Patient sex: M
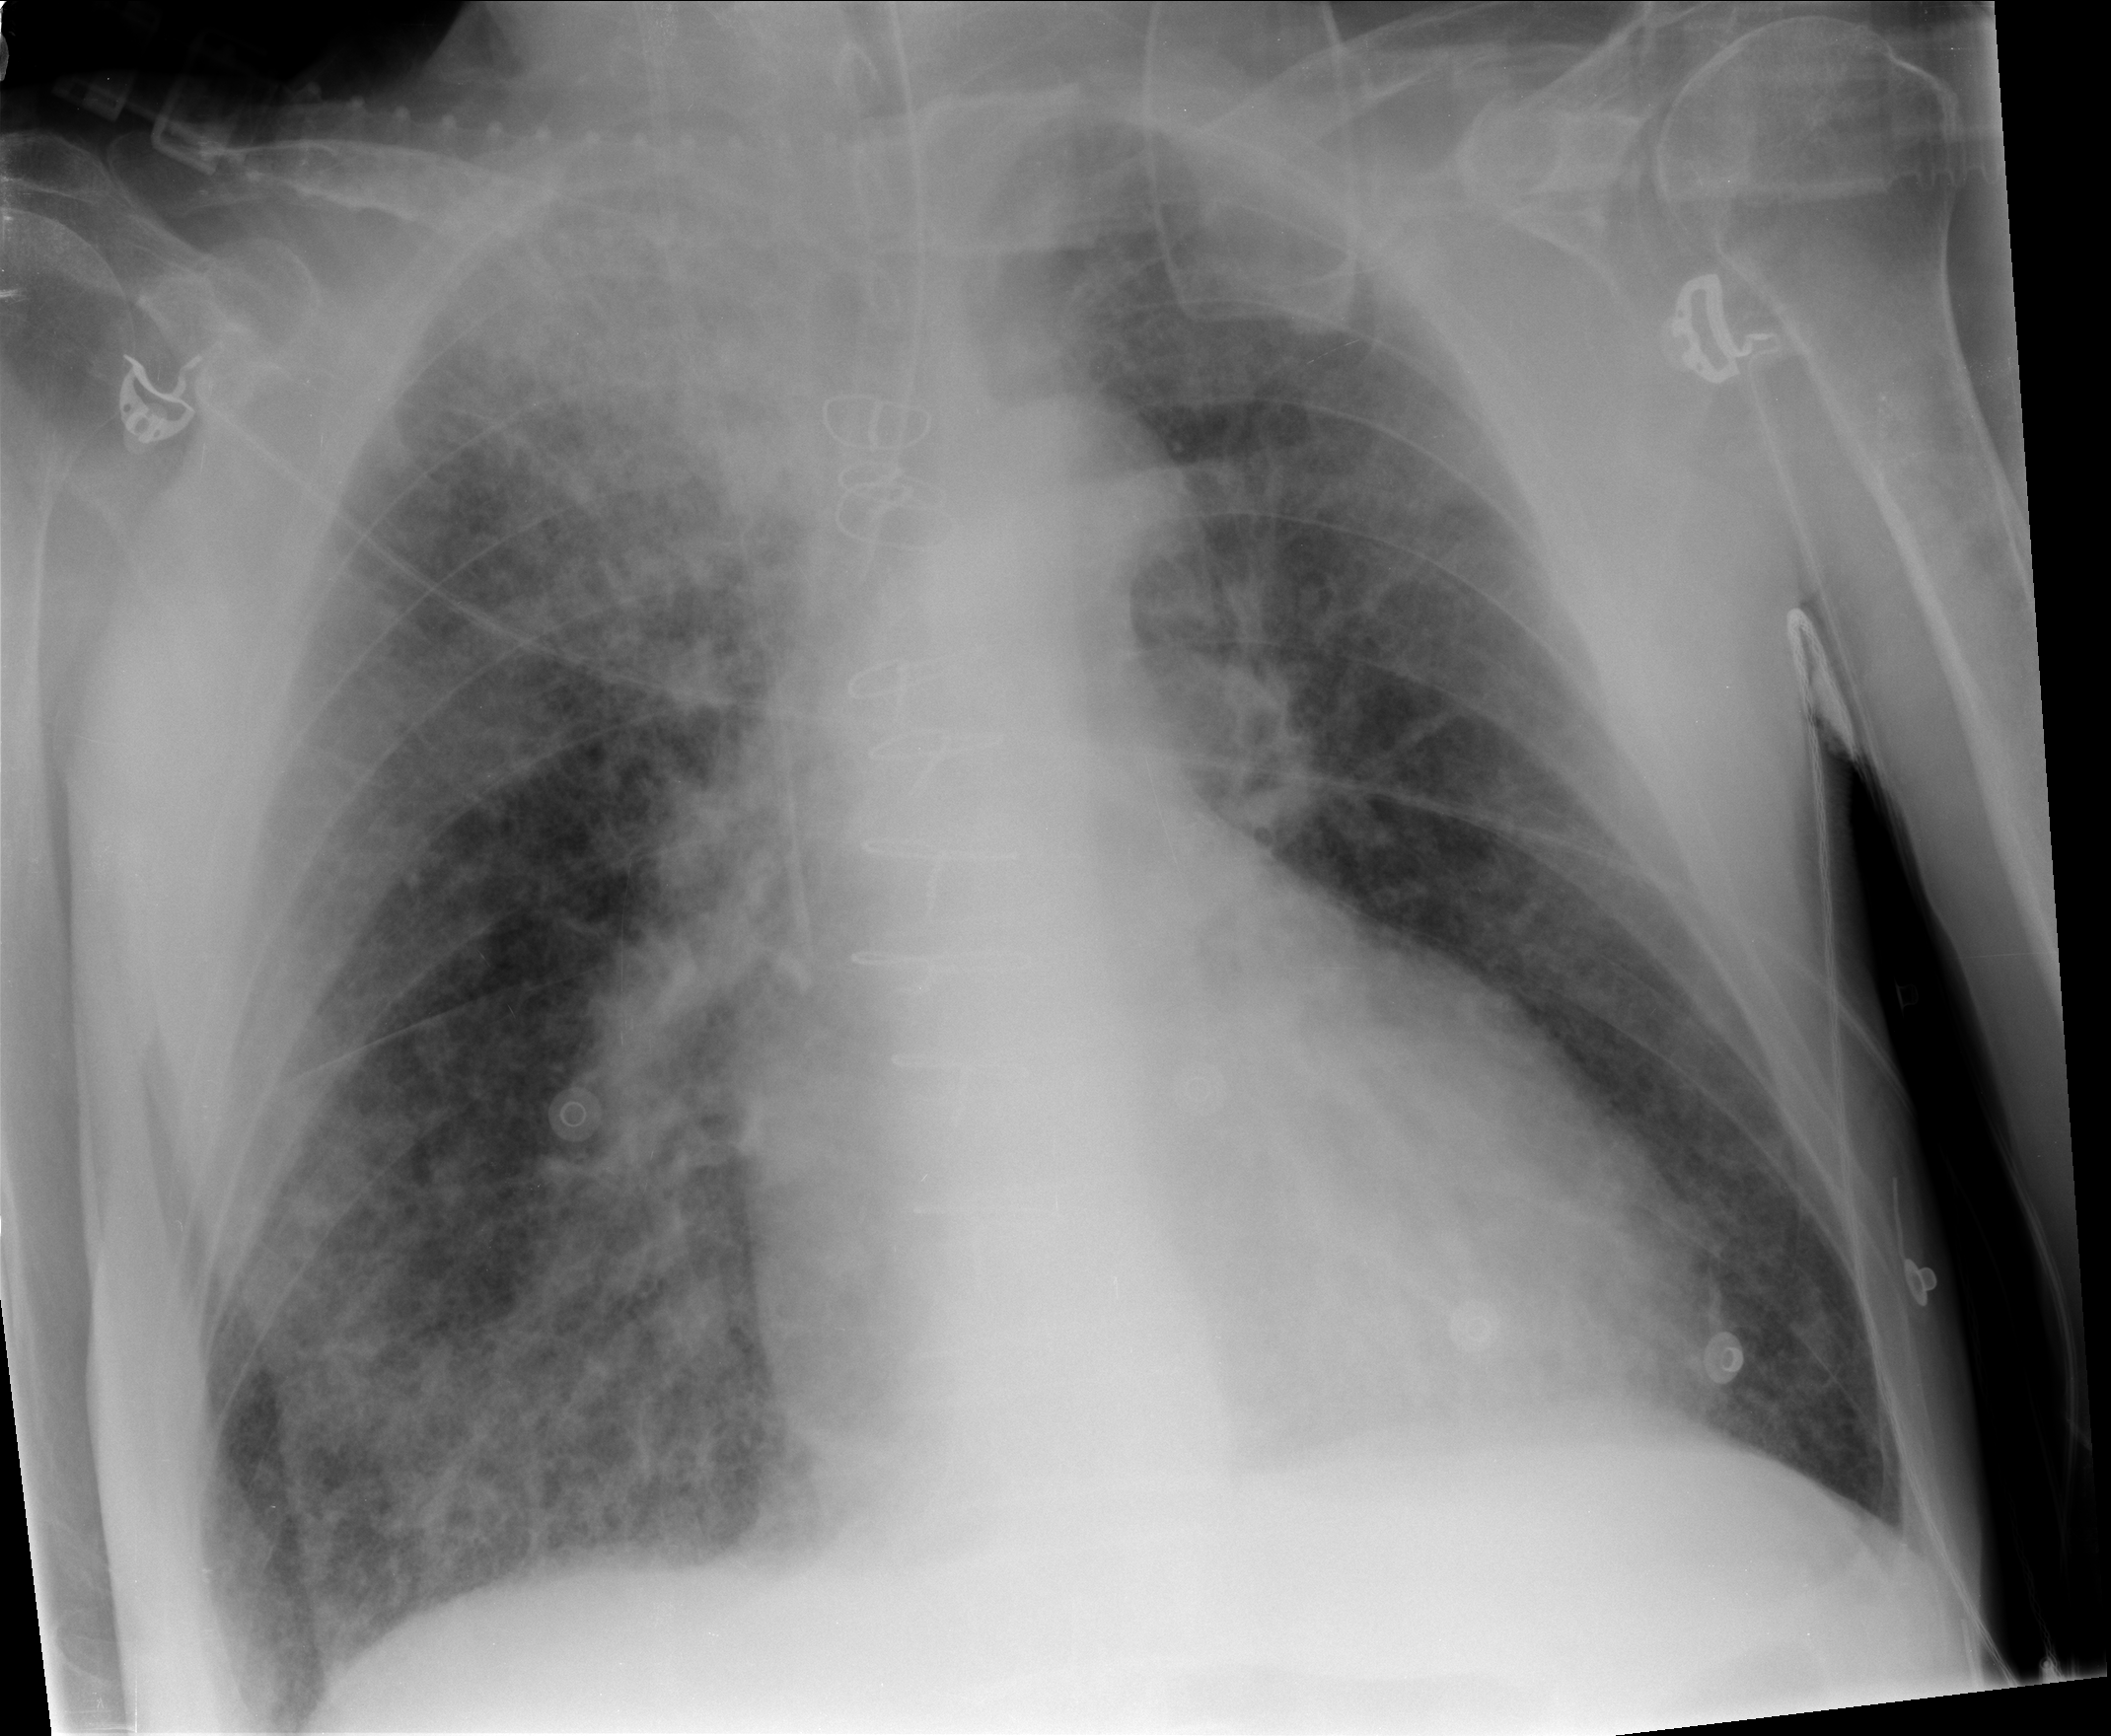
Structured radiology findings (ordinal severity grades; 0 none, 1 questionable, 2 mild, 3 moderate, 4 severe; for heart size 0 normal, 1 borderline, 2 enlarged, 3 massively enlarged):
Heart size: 2
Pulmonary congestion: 2
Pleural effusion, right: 0
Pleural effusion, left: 0
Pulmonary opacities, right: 3
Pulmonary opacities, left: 2
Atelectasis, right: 0
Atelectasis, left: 0